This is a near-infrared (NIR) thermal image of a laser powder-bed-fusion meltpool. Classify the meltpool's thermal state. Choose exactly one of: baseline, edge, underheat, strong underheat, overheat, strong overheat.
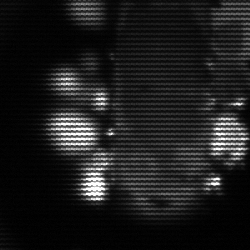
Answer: strong underheat